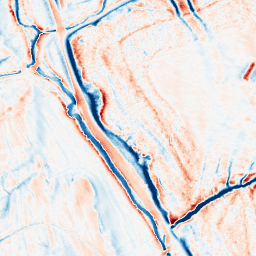
Category: classical
Decomposition family: gaussian_anisotropic
Decomposition parameters: sigma_x: 5
sigma_y: 2
Upsampling method: quadratic
Upsampling parameters: scale: 4
Upsampling scale: 4